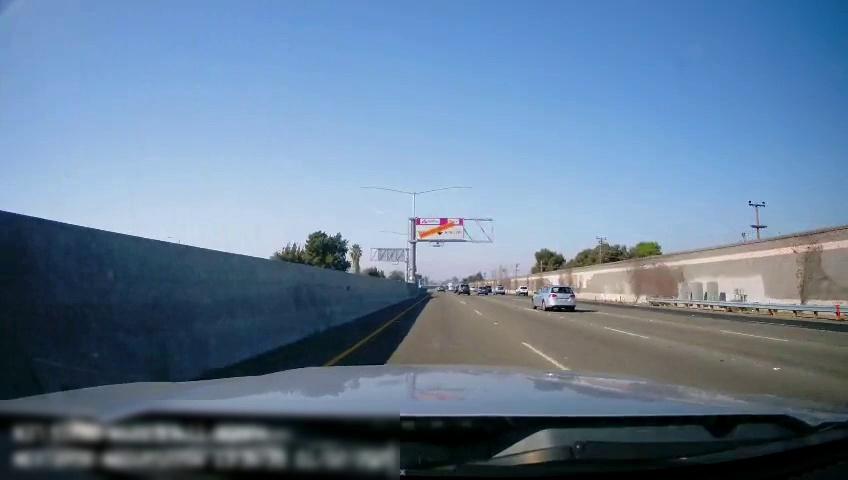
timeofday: Day
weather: Sunny
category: Drivable Space
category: Vehicles | SUV
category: Vehicles | SUV
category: Vehicles | SUV
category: Vehicles | Car
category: Vehicles | Car
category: Lanes | Current Lane
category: Lanes | Current Lane
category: Lanes | Alternate Lane
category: Lanes | Alternate Lane